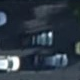
Vehicle type: Car